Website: apple
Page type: customer-info-address
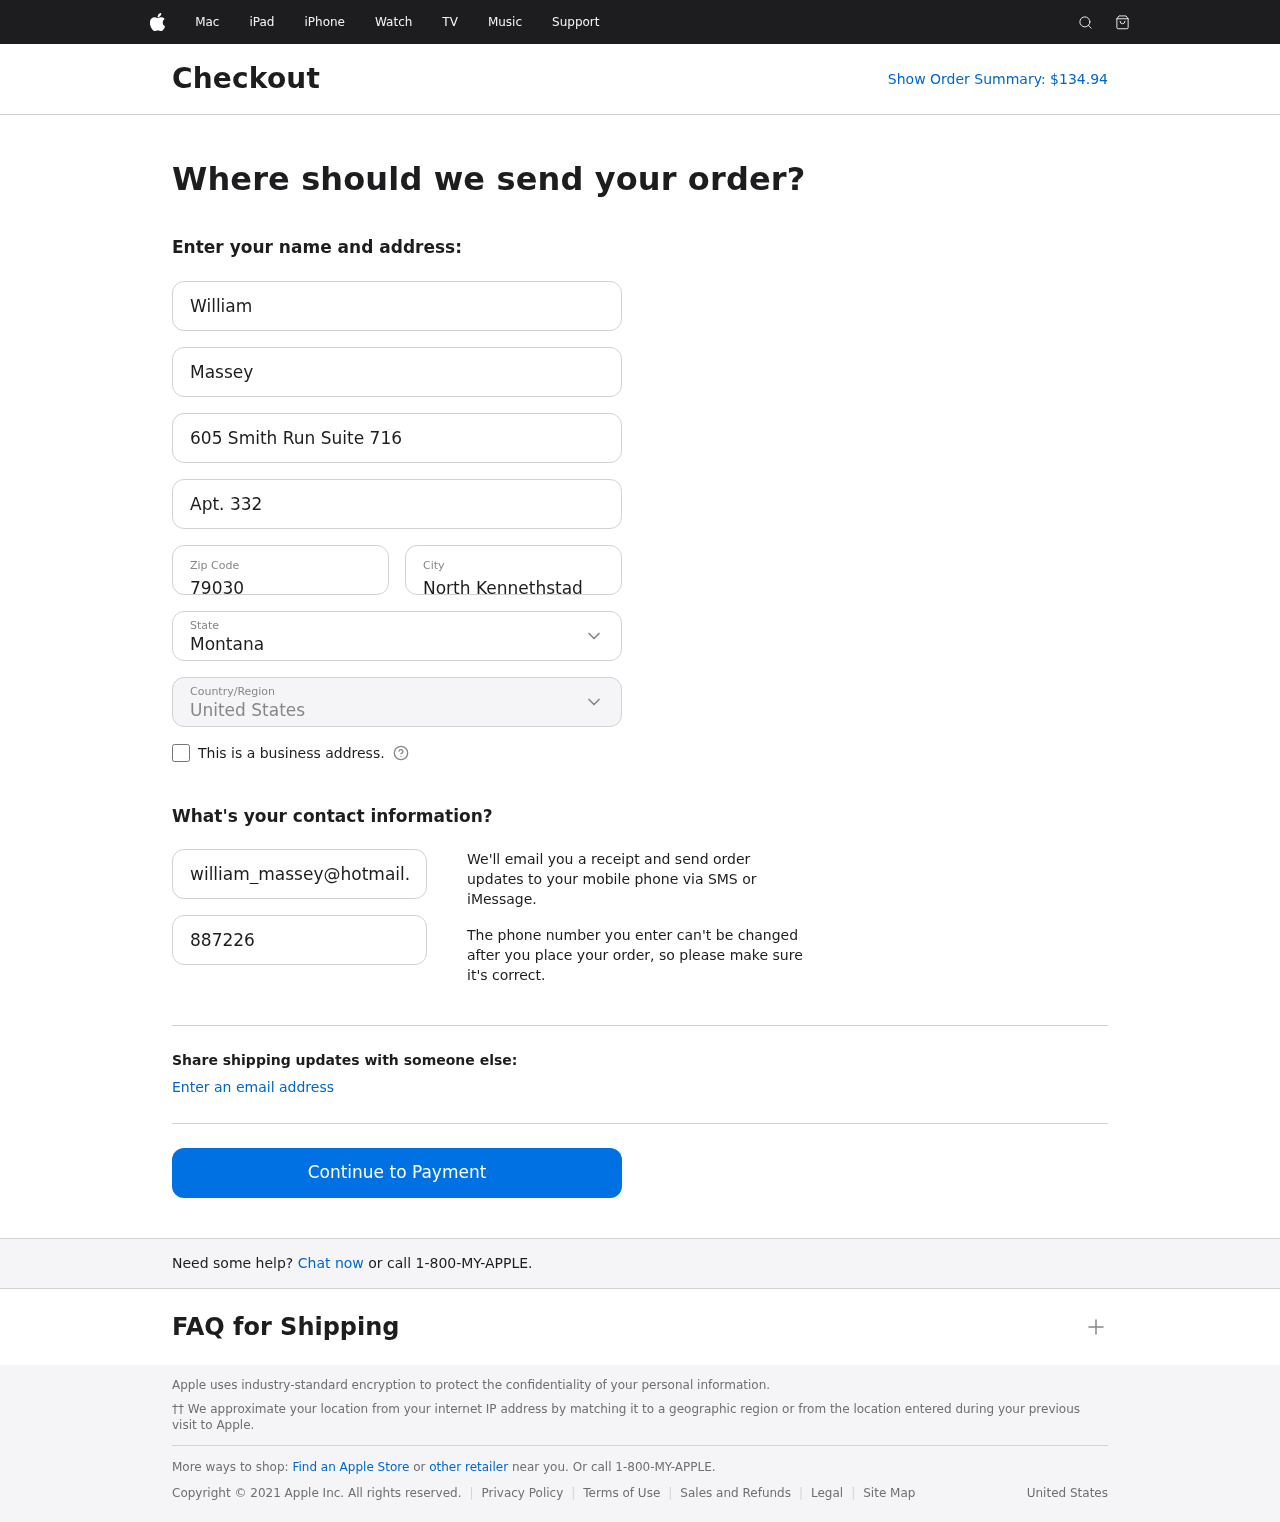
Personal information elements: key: PII_CITY
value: North Kennethstad
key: PII_COUNTRY
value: United States
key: PII_EMAIL
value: william_massey@hotmail.com
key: PII_FIRSTNAME
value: William
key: PII_LASTNAME
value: Massey
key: PII_PHONE
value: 8872262458
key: PII_POSTCODE
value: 79030
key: PII_STATE
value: Montana
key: PII_STREET
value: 605 Smith Run Suite 716
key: PII_STREET2
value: Apt. 332
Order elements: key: ORDER_TOTAL
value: Show Order Summary: $134.94